Interaction volume radius: 5 \u00c5
Interaction volume height: 40 \u00c5
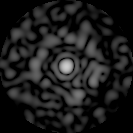
Disorder parameter: 0.8507